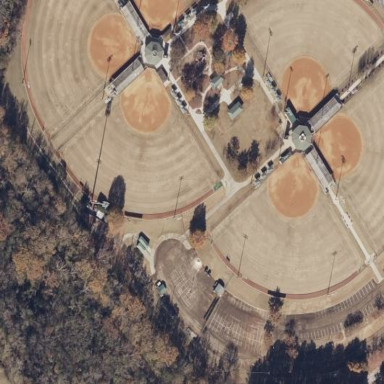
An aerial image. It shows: Baseball pitch for leisure and sports activities.